Question: It is required to place a number of queens so that there is a queen in each row and column. Find the number of different placements of queens that satisfy the constraint that queens cannot attack each other. Now that some queens have been placed in the existing picture, how many different combinations of placements are there for the remaining queens?
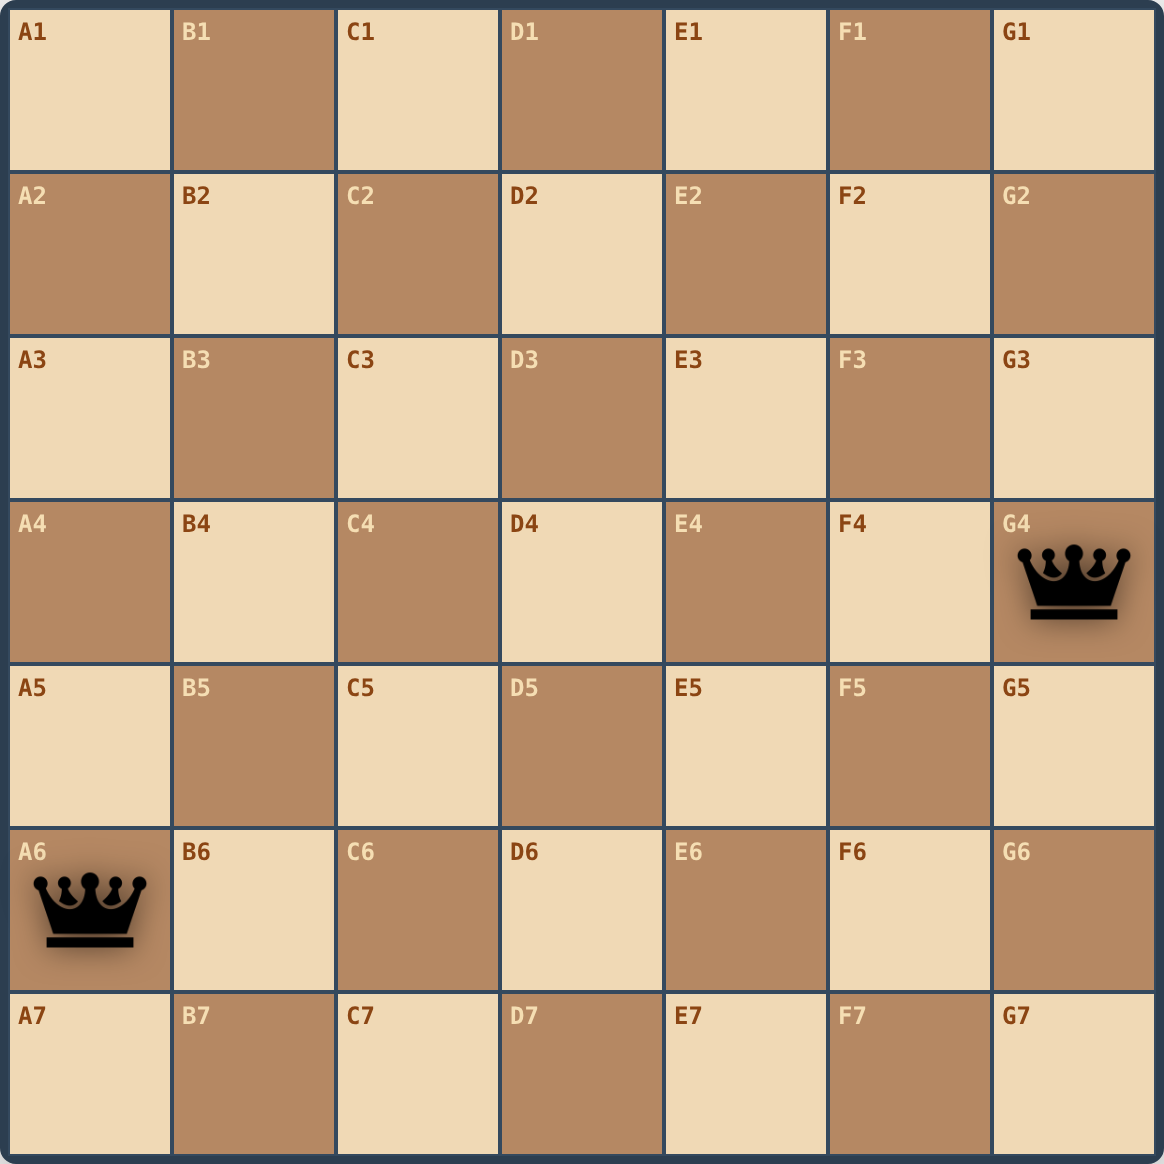
Answer: 1